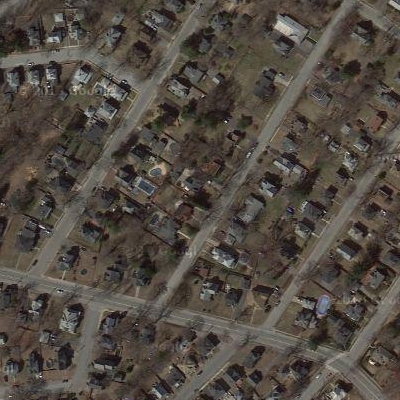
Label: fResident